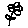
Label: flower